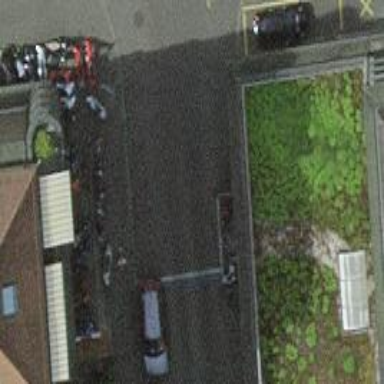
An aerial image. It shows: Bicycle parking area with bollard.